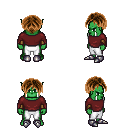
a pixel art fantasy rpg character, male body template, orc, green skin, maroon long-sleeve shirt, white pants, brown parted hairstyle, leather bracers, metal boots, four views (front, back, left, right), 2x2 character sprite sheet, small pixel art, hard edges, no anti-aliasing